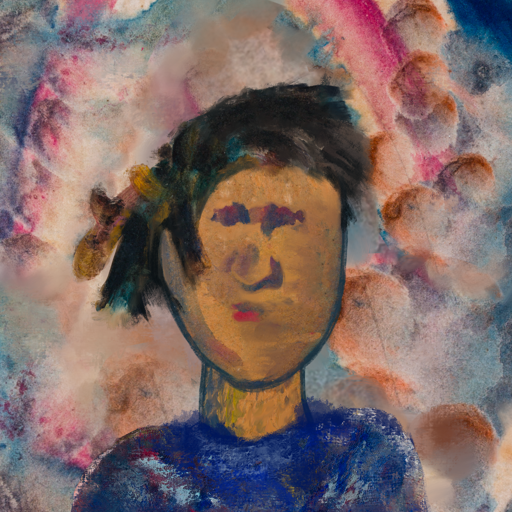
Background: Rupkatha, Head And Neck Front: In_The_Sun, Face Front: In_The_Sun, Bust: Irani, Hair Front: Pipe, Head Accessory: Blank, Second Necklace: Blank, Necklace: Blank, Baby: Blank